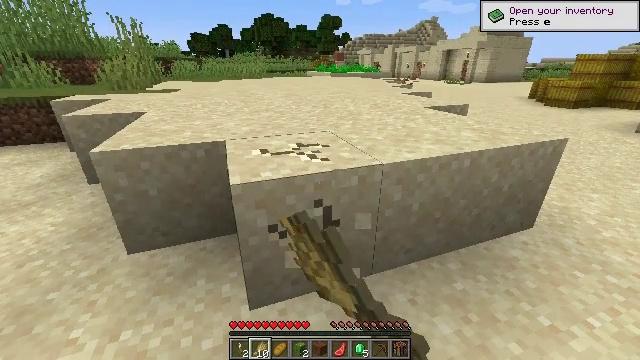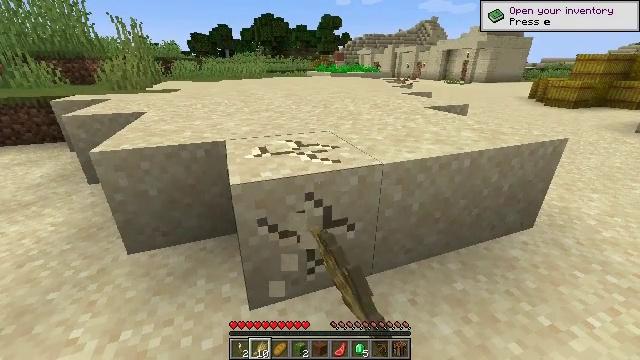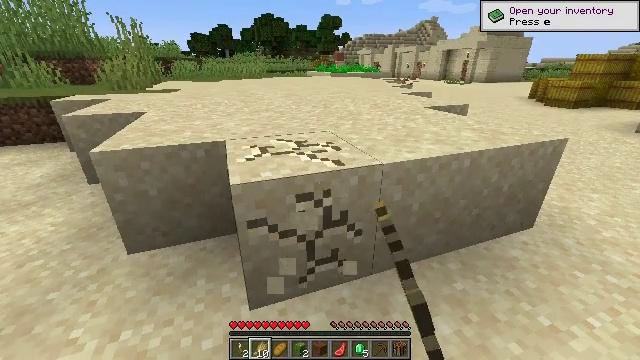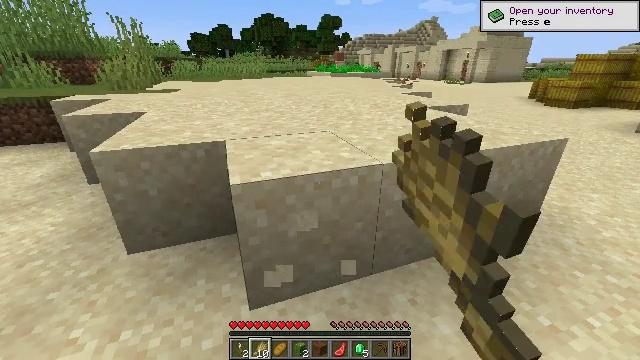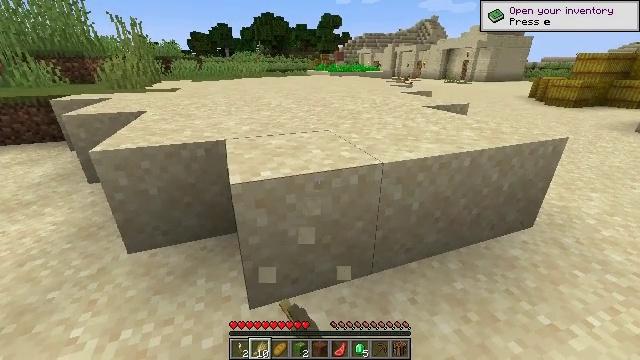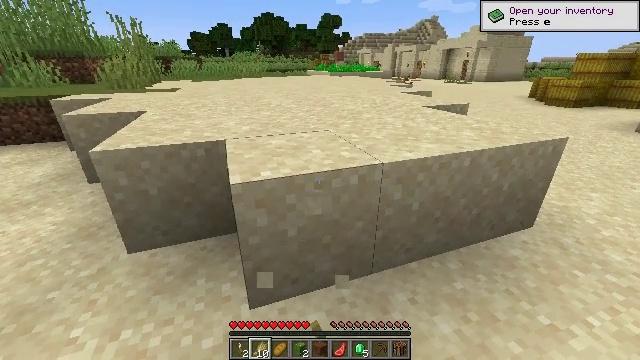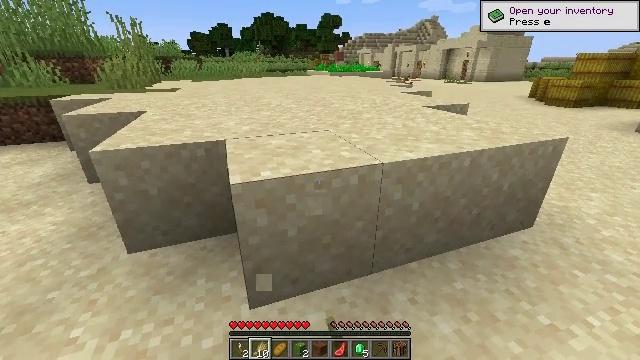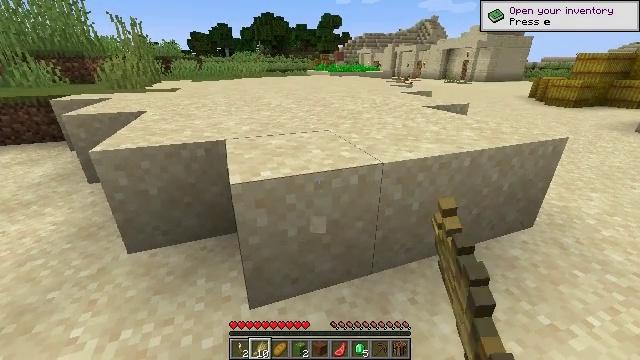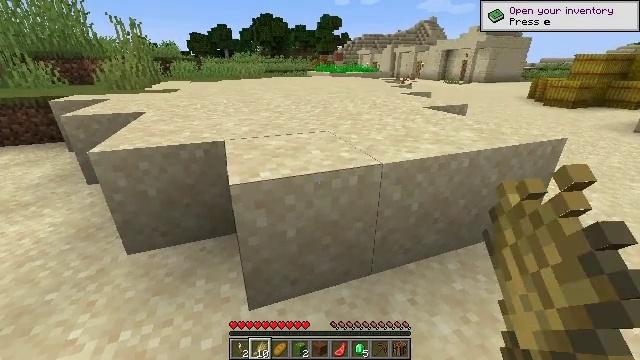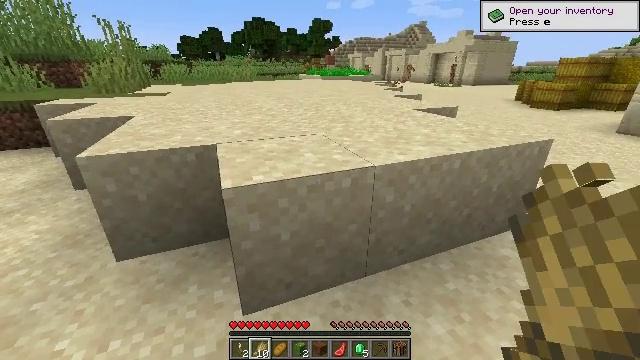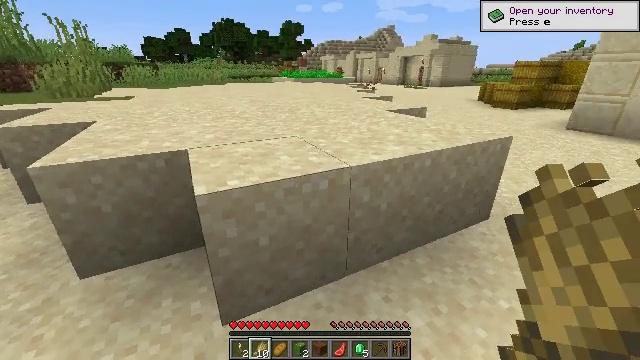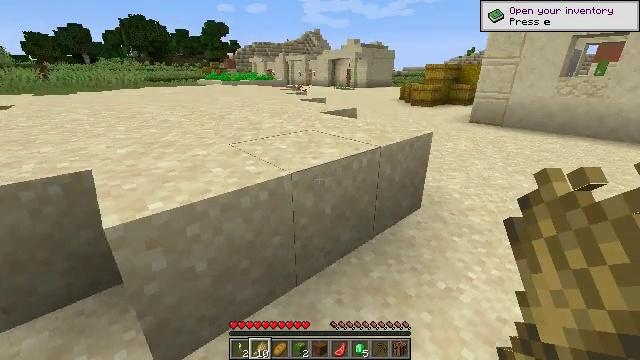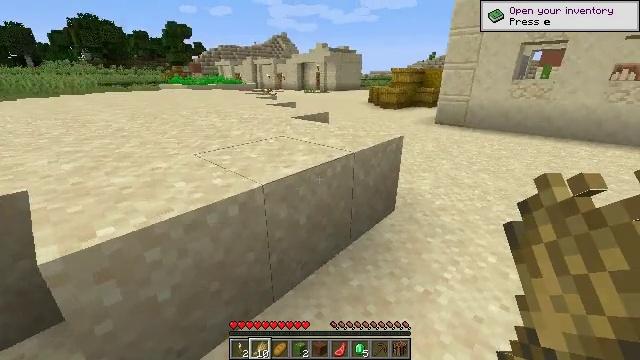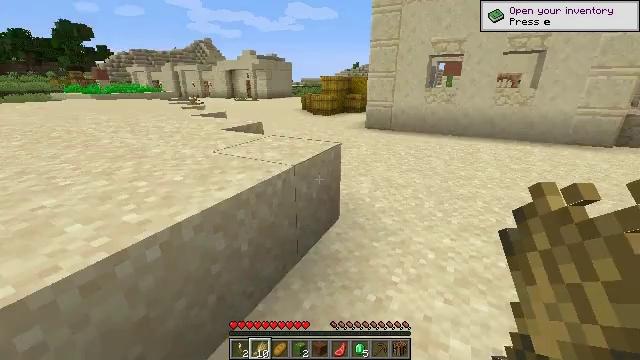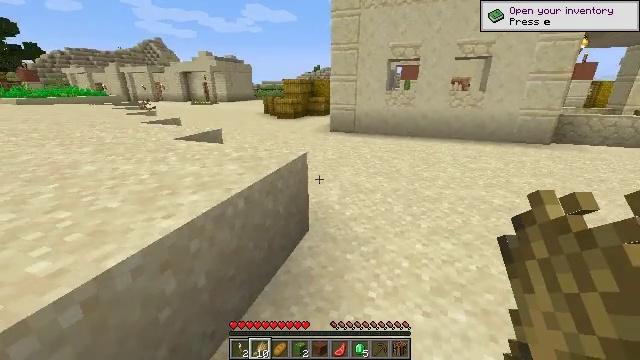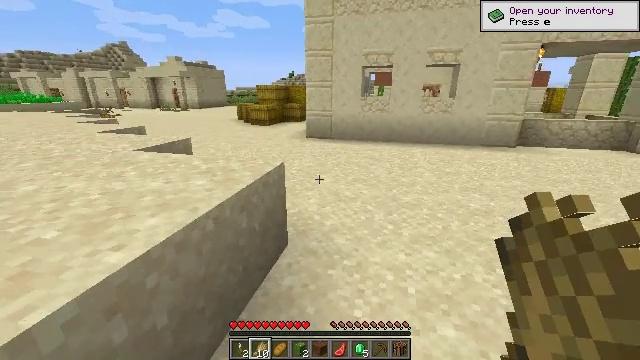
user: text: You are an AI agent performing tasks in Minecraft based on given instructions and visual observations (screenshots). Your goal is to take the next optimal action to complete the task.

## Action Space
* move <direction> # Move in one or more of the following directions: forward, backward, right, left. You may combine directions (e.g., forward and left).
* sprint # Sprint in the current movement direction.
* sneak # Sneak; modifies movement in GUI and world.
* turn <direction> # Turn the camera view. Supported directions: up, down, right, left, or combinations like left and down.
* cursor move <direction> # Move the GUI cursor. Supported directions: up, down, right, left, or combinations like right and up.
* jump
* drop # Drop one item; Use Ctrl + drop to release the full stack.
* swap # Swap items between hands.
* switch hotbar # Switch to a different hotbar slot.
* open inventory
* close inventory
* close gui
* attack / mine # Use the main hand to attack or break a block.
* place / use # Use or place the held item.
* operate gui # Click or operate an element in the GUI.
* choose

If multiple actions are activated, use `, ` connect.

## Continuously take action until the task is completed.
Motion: motion action
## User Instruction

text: Break the smooth sandstone to collect it.
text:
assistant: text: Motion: attack / mine
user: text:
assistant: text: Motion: attack / mine
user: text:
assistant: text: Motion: no_op
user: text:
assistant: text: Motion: no_op
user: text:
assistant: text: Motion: no_op
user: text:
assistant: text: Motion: no_op
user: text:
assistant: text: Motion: no_op
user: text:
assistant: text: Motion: no_op
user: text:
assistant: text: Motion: turn right
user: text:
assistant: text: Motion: turn right
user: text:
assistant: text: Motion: move forward, turn right
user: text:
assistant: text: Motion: move forward, turn right
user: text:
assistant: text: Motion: move forward, turn right and up
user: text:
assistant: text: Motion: move forward, turn right
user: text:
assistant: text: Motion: move forward, turn right and up
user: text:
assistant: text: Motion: move forward, turn right
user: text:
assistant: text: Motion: move forward
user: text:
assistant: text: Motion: move forward
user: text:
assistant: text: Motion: move forward
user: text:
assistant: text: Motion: move forward, turn left
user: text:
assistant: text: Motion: move forward, turn left
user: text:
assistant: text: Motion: move forward, turn left
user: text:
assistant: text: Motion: move forward
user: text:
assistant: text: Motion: move forward
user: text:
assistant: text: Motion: move forward
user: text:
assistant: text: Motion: move forward
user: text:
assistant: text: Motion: move forward, sprint
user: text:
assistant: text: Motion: move forward, sprint, turn left
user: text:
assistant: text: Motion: move forward, sprint
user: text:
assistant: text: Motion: move forward, sprint